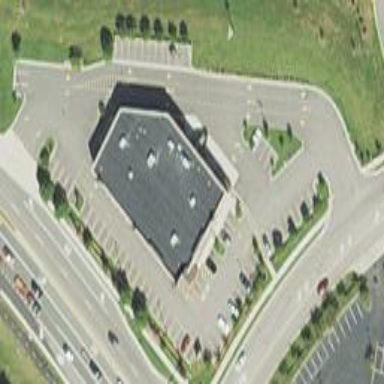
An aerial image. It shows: Retail area.